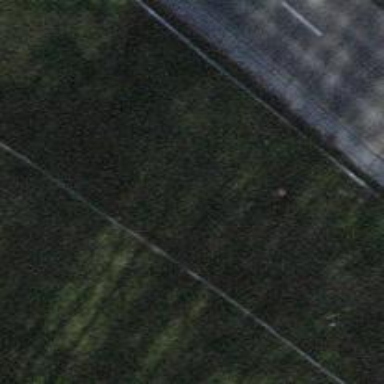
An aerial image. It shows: Bus stop along the road.